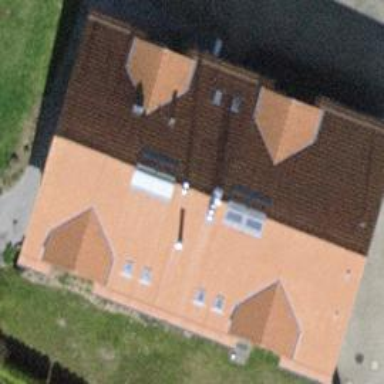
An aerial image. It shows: Gabled roof adorns the apartments building.